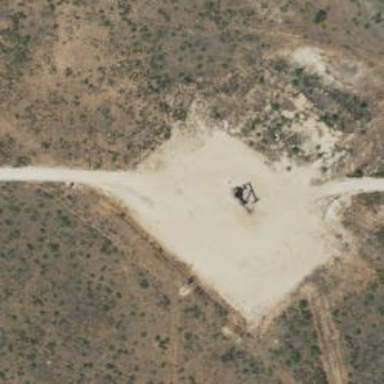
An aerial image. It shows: Petroleum well.